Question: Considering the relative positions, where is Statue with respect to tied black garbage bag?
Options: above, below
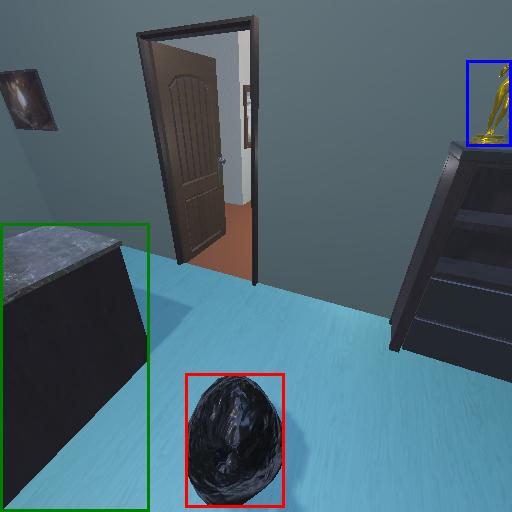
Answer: above